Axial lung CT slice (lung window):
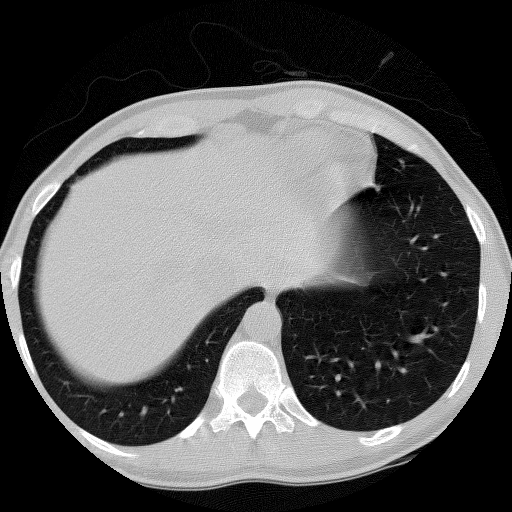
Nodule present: no